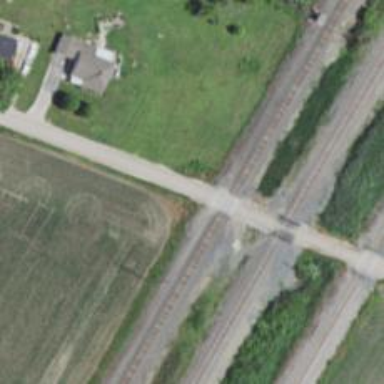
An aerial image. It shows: Railway track.